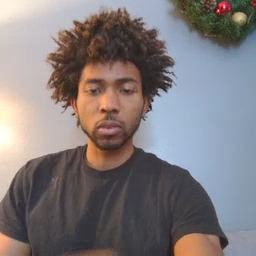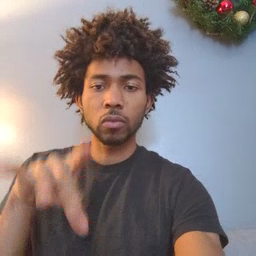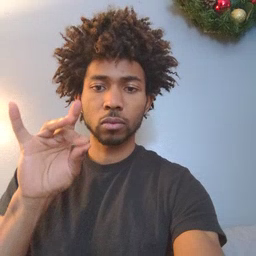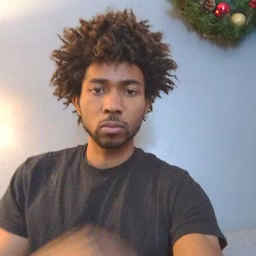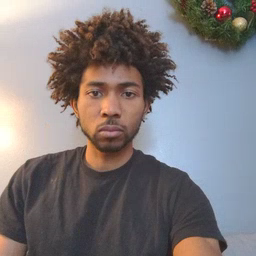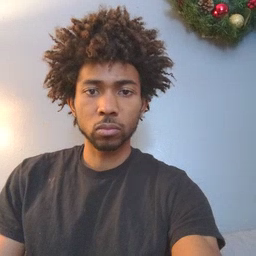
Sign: find